Question: I'm trying to have a certain set of nth child sequences.
I want to apply a certain styling for the first 10 events, but after the first 10, for every 15 events I want to apply another style.
I tried 2 nth-child statements but I haven't figured it out yet
'''
&:nth-child(10n) {color:red;page-break-after:always;}
&:nth-child(10n+15) {color:blue;page-break-after:always;}
'''

I updated the code a bit to make it more clear, and added a picture.
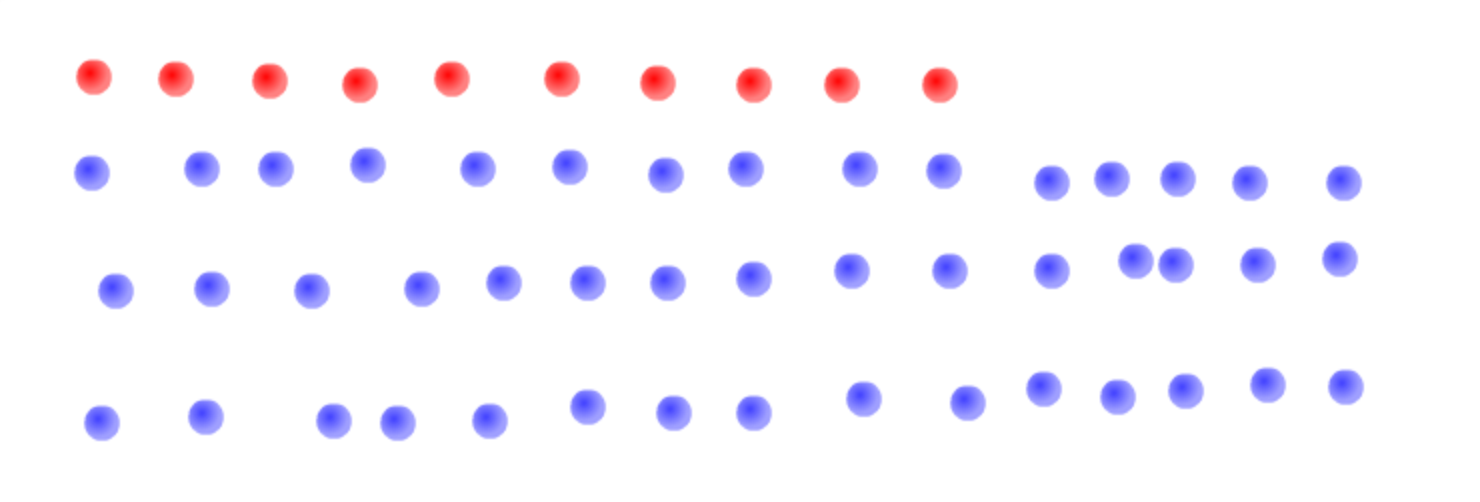
Answer: If I understand you right, you want every 15th element the 10th to be blue? So the first blue element would be the 25th? Then the 40th, 55th etc.
The thing is, '10n + 15' doesn't do that.
'''
10 * 1 + 15 = 25 // right
10 * 2 + 15 = 35 // wrong
10 * 3 + 15 = 45 // wrong
'''
Sounds like you want '15n + 10':
'''
15 * 1 + 10 = 25 // right
15 * 2 + 10 = 40 // right
15 * 3 + 10 = 55 // right
'''
So the actual selector would be:
'''
div:nth-child(15n + 10) {
color: blue;
}
'''
Unfortunately this will also select the 10th element. And I'm assuming you want 'blue' to override 'red' wherever applicable, except for the 10th element which shouldn't match. So you need to add another selector to reset the 10th element.
'''
div:nth-child(10) {
color: red;
}
'''
Here's a jsFiddle demo: <URL>
The requirements have changed, but I will leave the original information here for reference.
To select of the first 10 you can use '-n+10'. However to select the next 15 is a bit more tricky. You need to use a range from 11 to 25, which is done by combining 2 ':nth-child()' selectors:
'''
:nth-child(n+11):nth-child(-n+25) { ... }
'''
The next 15 would be
'''
:nth-child(n+26):nth-child(-n+40) { ... }
'''
You get the picture.
jsFiddle: <URL>
'''
div {
margin: 2px;
width: 10px;
height: 10px;
background: black;
float: left;
}
div:nth-child(-n+10) {
background: red;
}
div:nth-child(n+11):nth-child(-n+25) {
background: blue;
}
div:nth-child(n+26):nth-child(-n+40) {
background: green;
}
'''
'''
<div></div>
<div></div>
<div></div>
<div></div>
<div></div>
<div></div>
<div></div>
<div></div>
<div></div>
<div></div>
<div></div>
<div></div>
<div></div>
<div></div>
<div></div>
<div></div>
<div></div>
<div></div>
<div></div>
<div></div>
<div></div>
<div></div>
<div></div>
<div></div>
<div></div>
<div></div>
<div></div>
<div></div>
<div></div>
<div></div>
<div></div>
<div></div>
<div></div>
<div></div>
<div></div>
<div></div>
<div></div>
<div></div>
<div></div>
<div></div>
<div></div>
<div></div>
<div></div>
<div></div>
<div></div>
<div></div>
<div></div>
<div></div>
<div></div>
<div></div>
<div></div>
<div></div>
<div></div>
<div></div>
<div></div>
<div></div>
<div></div>
<div></div>
<div></div>
<div></div>
'''